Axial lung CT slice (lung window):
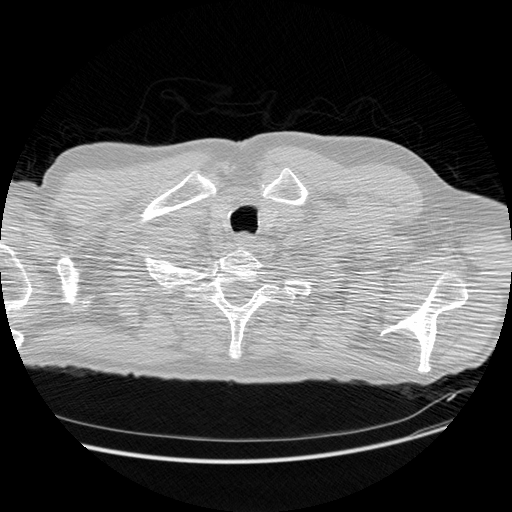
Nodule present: no